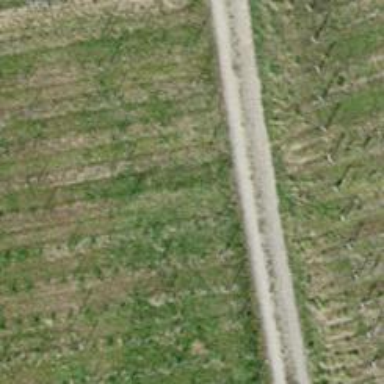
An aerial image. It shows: Track with pebblestone surface. The track has grade4 tracktype.